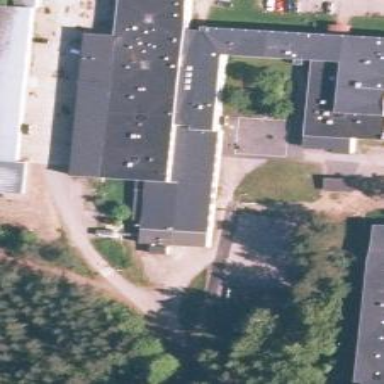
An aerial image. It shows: School.